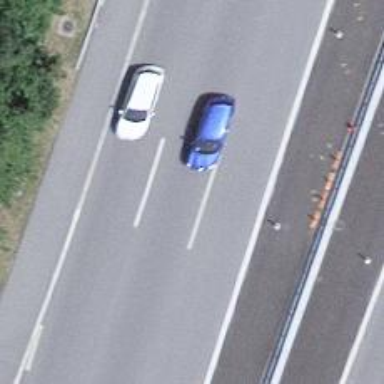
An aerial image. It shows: Asphalt motorway.